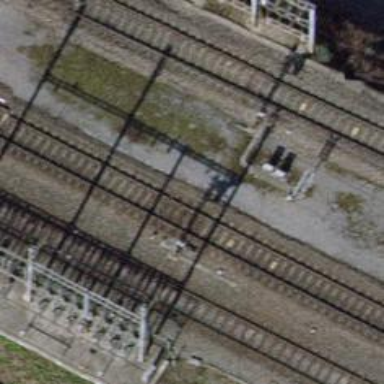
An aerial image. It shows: Railway signal.